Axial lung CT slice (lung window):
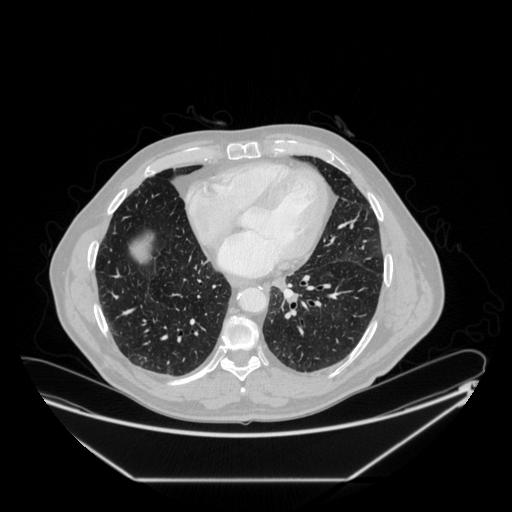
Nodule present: no